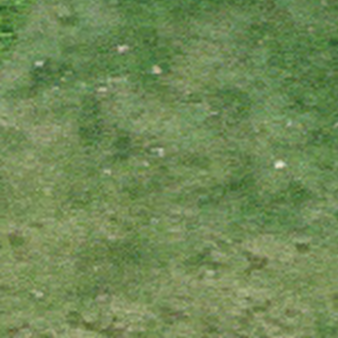
Label: other